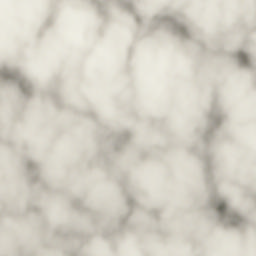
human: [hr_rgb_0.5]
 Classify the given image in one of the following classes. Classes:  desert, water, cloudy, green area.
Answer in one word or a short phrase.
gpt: cloudy